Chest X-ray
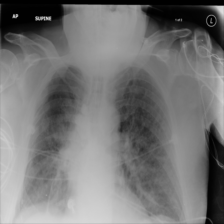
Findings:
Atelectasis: negative
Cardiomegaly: negative
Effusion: negative
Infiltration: negative
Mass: negative
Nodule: negative
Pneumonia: negative
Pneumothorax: negative
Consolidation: negative
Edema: negative
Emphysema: negative
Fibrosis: negative
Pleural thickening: negative
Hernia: negative